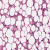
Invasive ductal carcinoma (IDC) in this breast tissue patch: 0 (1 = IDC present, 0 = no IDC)